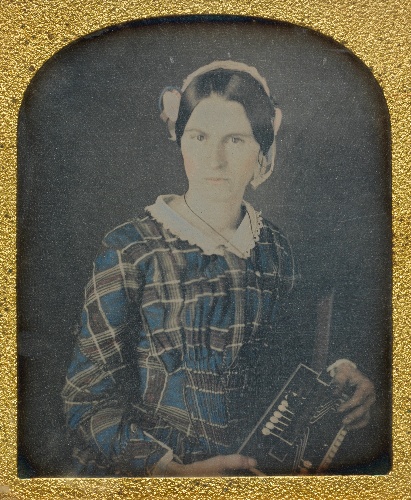
Title: Woman with an Accordion daguerreotype
Artist: Ron Fasand
Artist bio: American
Date: 1840s
Object type: Daguerreotype
Classification: Paintings
Medium: Daguerreotype
Culture: American
Dimensions: H. 12.06 cm (4 3/4 in.), W. 8.25 cm (3 1/4 in.)
Department: Musical Instruments
Credit line: Purchase, Frederick M. Lehman Bequest, 2005
Accession year: 2005
Repository: Metropolitan Museum of Art, New York, NY
Tags: Portraits|Women|Accordions